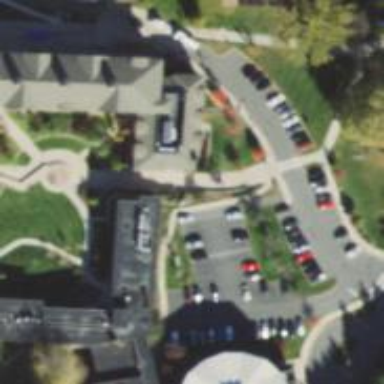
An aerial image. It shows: Residential building belonging to college.